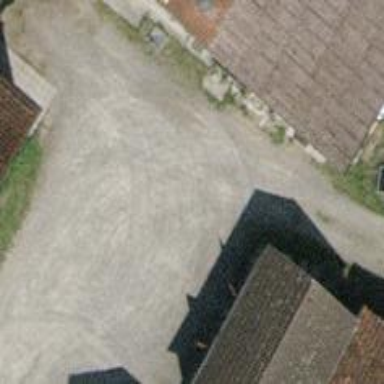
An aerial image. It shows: Farm.